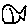
Label: fish